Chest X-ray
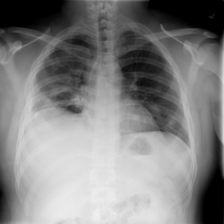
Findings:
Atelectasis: negative
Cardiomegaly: negative
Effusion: negative
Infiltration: negative
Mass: negative
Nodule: negative
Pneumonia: negative
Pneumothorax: positive
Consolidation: negative
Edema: negative
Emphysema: negative
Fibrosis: negative
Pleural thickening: negative
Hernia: negative